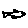
Label: fish